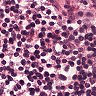
Metastatic tissue present: no